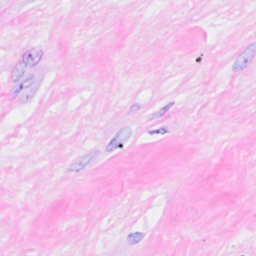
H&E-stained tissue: Breast